Interaction volume radius: 10 \u00c5
Interaction volume height: 10 \u00c5
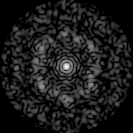
Disorder parameter: 0.7395